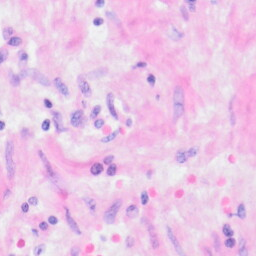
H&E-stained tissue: Kidney